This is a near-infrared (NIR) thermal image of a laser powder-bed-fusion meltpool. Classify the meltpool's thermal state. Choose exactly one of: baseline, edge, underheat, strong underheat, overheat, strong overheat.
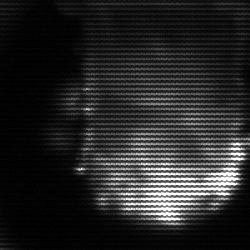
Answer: baseline